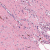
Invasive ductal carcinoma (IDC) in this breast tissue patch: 0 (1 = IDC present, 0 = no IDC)